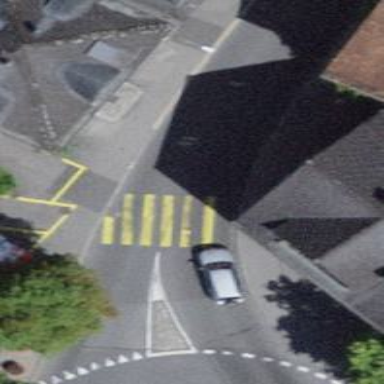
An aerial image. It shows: Uncontrolled zebra crossing with notable zebra markings.